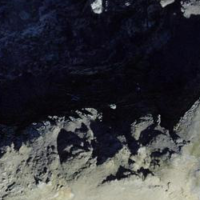
EUNIS habitat code: 48
Species observed at this site:
Saxifraga bryoides
Saxifraga paniculata
Anthus spinoletta
Gentiana terglouensis
Achillea nana
Saxifraga biflora
Sempervivum montanum
Silene acaulis
Ranunculus glacialis
Aglais urticae
Pyrrhocorax graculus
Saxifraga oppositifolia
Androsace alpina